Field crop: maize
Growth stage: 1
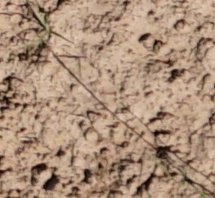
Species: lolium